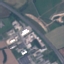
Label: Highway